Question: I was reading an <URL> and just wonder how the arrows as shown in the picture below are inserted. I viewed the html source and there was nothing there.

How to insert arrows just like that?
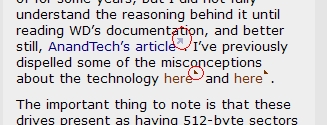
Answer: In relation to above link from Duniyadnd - which I found very interesting, a quick solution for internal links could be:
a[href*="here"] {
padding-right: 7px; background: transparent url(/img/intlink.gif) no-repeat top right; }
What the above code does is look for any links with the word 'here' in them and then stick an arrow indicating 'internal'. That would of course mean you would have to refer to all internal links as 'here', or run up a couple more rules. You could then change the rule to suit external links as well:
a[href ^='http'] {
padding-right: 7px; background: transparent url(/img/extlink.gif) no-repeat top right; }